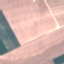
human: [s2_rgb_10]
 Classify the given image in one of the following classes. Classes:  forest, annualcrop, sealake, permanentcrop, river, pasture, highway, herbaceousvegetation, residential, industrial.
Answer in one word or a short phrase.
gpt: AnnualCrop